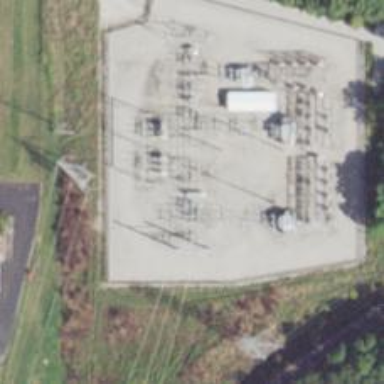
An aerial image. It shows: Switch used for power control.